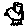
Label: bird